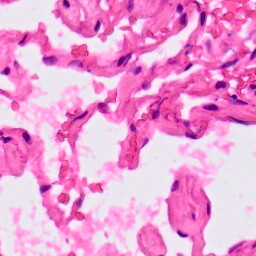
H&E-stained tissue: Lung